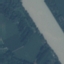
Land use / land cover: River